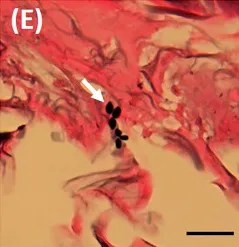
Imaging and pathological diagnosis. Histopathology demonstrates spores of Trachipleistophora hominis in sections of gastrocnemius muscle stained with Gomori methenamine silver.
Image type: pathology (methenamine_silver)